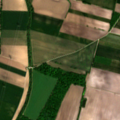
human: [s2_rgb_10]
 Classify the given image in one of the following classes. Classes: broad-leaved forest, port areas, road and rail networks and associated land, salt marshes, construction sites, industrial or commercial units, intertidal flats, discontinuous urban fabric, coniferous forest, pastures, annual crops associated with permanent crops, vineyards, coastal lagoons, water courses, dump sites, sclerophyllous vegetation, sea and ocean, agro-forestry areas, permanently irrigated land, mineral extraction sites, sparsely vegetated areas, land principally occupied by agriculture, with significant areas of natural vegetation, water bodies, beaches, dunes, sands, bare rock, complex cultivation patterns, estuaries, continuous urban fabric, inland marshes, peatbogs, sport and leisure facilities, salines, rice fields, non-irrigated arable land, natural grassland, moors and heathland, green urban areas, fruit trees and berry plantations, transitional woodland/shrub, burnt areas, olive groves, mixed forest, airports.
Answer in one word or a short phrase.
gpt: non-irrigated arable land, land principally occupied by agriculture, with significant areas of natural vegetation